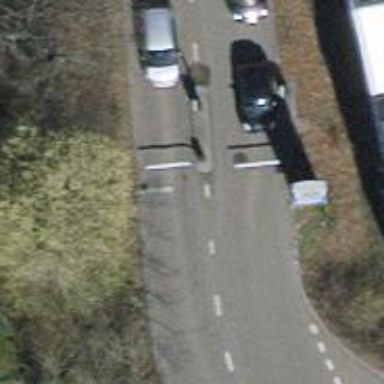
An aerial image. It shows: Lift gate barrier.